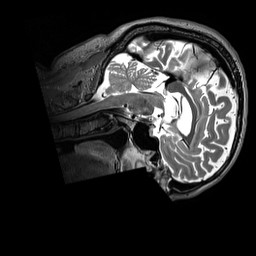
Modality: T2w
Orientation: sagittal
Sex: male
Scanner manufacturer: siemens
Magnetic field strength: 3 T
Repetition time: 3.2 s
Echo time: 0.409 s